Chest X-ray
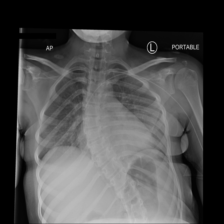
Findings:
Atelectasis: negative
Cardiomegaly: negative
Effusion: negative
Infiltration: negative
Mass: negative
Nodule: negative
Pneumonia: negative
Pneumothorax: negative
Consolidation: negative
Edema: negative
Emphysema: negative
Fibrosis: negative
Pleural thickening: negative
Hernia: negative